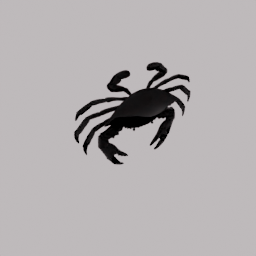
Label: animals